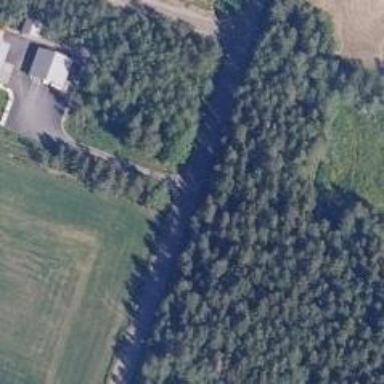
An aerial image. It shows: Tertiary road.